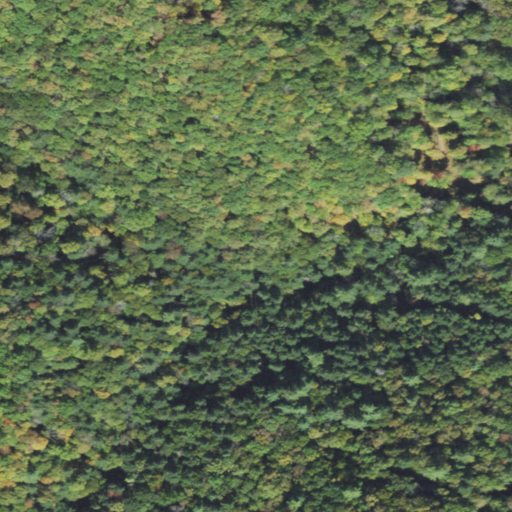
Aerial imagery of valley in Pennsylvania named Bearpen Hollow containing mixed forest, evergreen forest, and deciduous forest